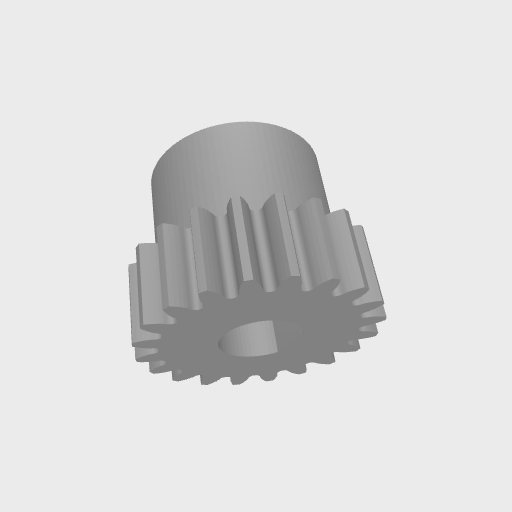
Part: PinionGear6DID20T